Field crop: maize
Growth stage: 2
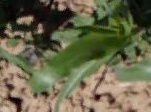
Species: maize